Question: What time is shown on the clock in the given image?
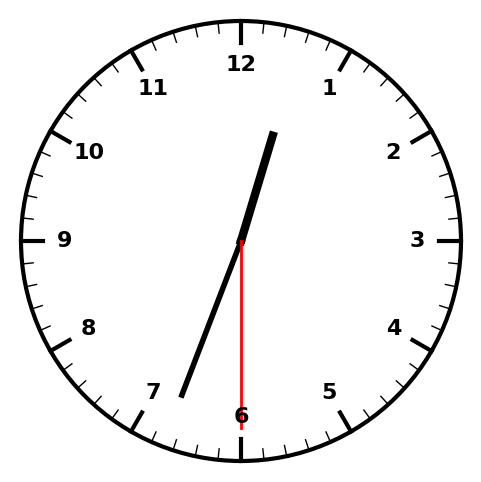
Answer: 12:33:30